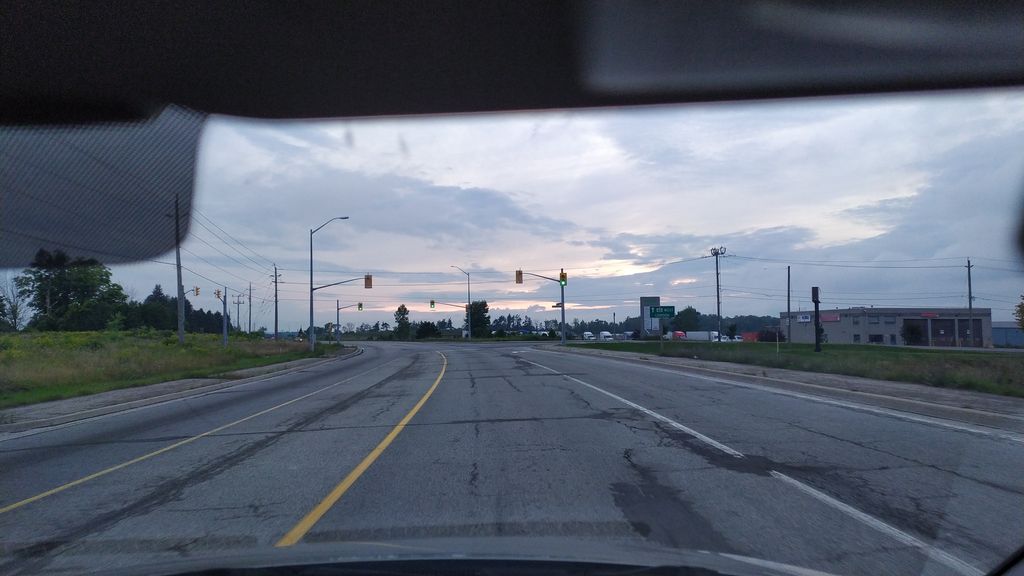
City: kitchener-waterloo